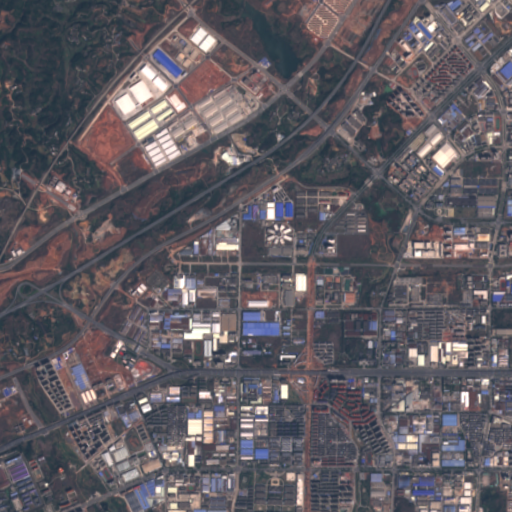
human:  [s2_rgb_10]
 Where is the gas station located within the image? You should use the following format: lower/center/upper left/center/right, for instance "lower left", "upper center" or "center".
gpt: The gas station is located in the lower center of the image.
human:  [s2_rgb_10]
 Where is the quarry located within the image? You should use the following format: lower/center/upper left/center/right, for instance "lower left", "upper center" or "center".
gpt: There is no quarry in the image.